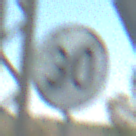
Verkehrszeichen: EndeGeschwindigkeit30
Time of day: MorningAfternoon
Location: Outdoor (Special)
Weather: Clear
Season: NotSpecified
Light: Natural